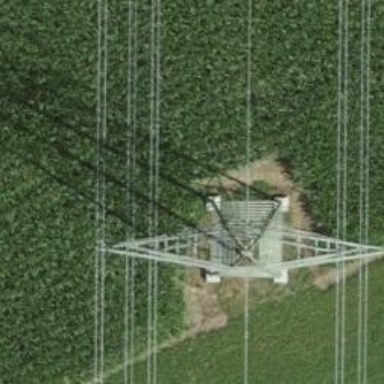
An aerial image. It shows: Power line in the image.